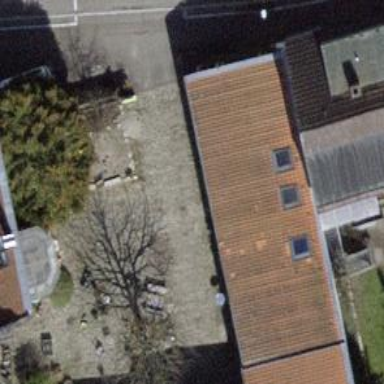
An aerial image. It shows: Cafe.